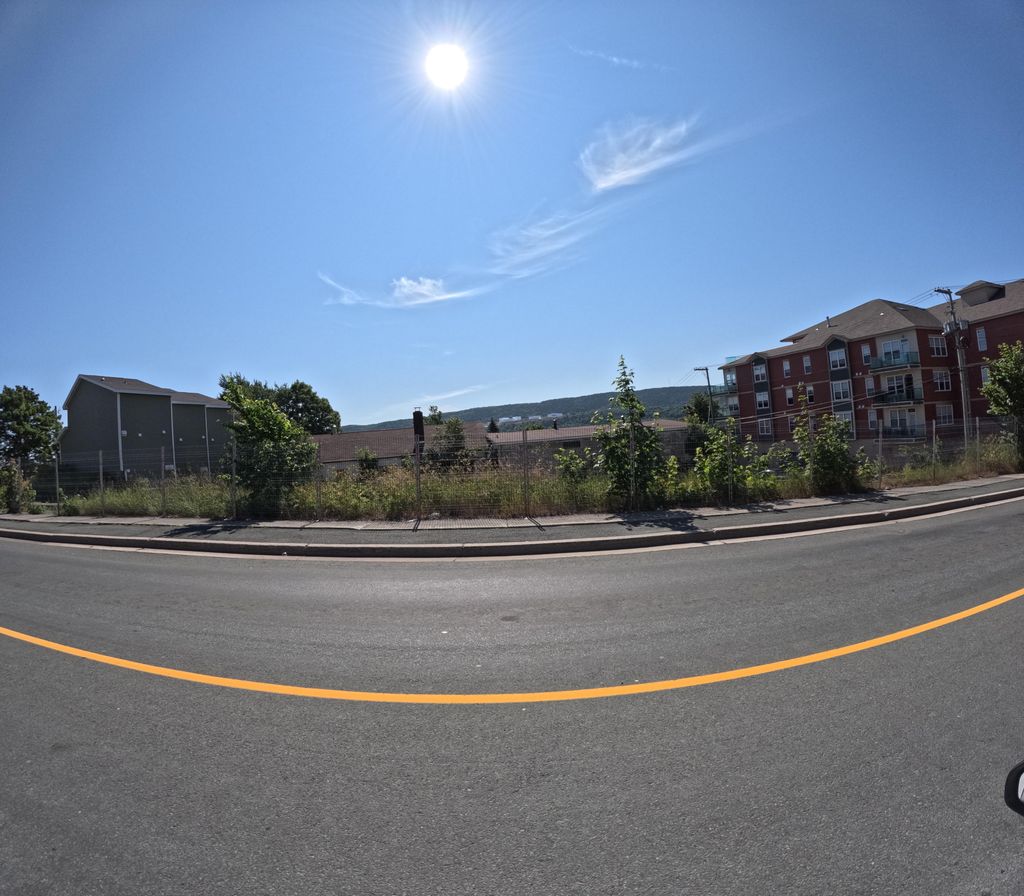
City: st_johns